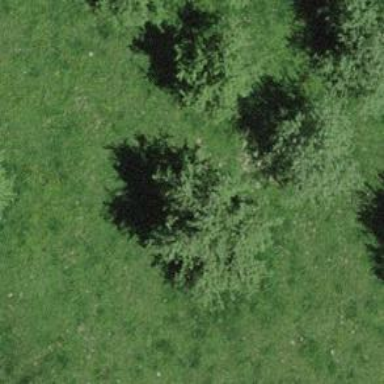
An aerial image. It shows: Agricultural area with deciduous broadleaved trees.